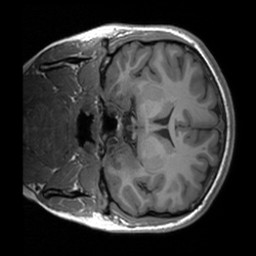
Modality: T1w
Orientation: coronal
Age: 21
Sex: female
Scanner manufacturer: siemens
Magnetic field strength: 3 T
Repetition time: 1.9 s
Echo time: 0.00226 s